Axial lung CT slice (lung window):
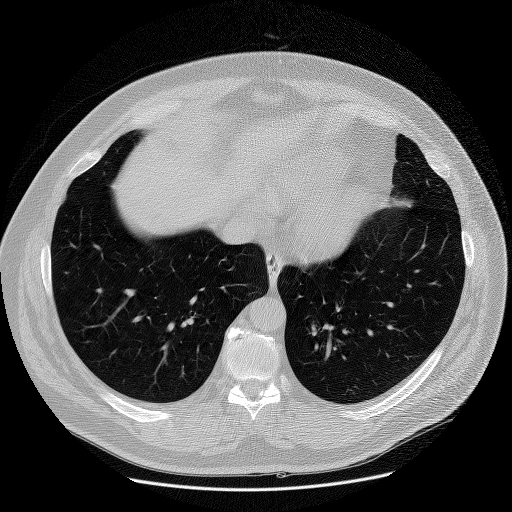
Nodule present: no